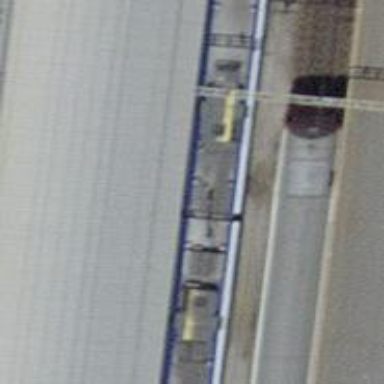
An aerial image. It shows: Stop position for public transport at railway stop.